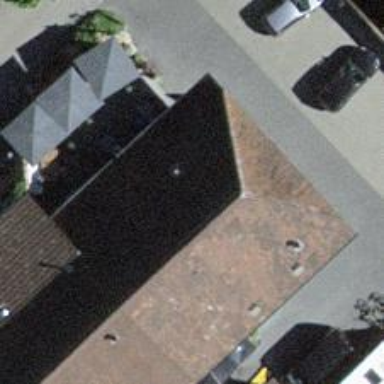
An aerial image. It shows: Restaurant.